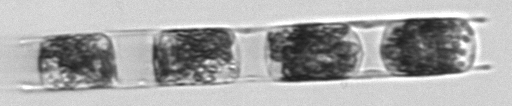
Label: Hemiaulus